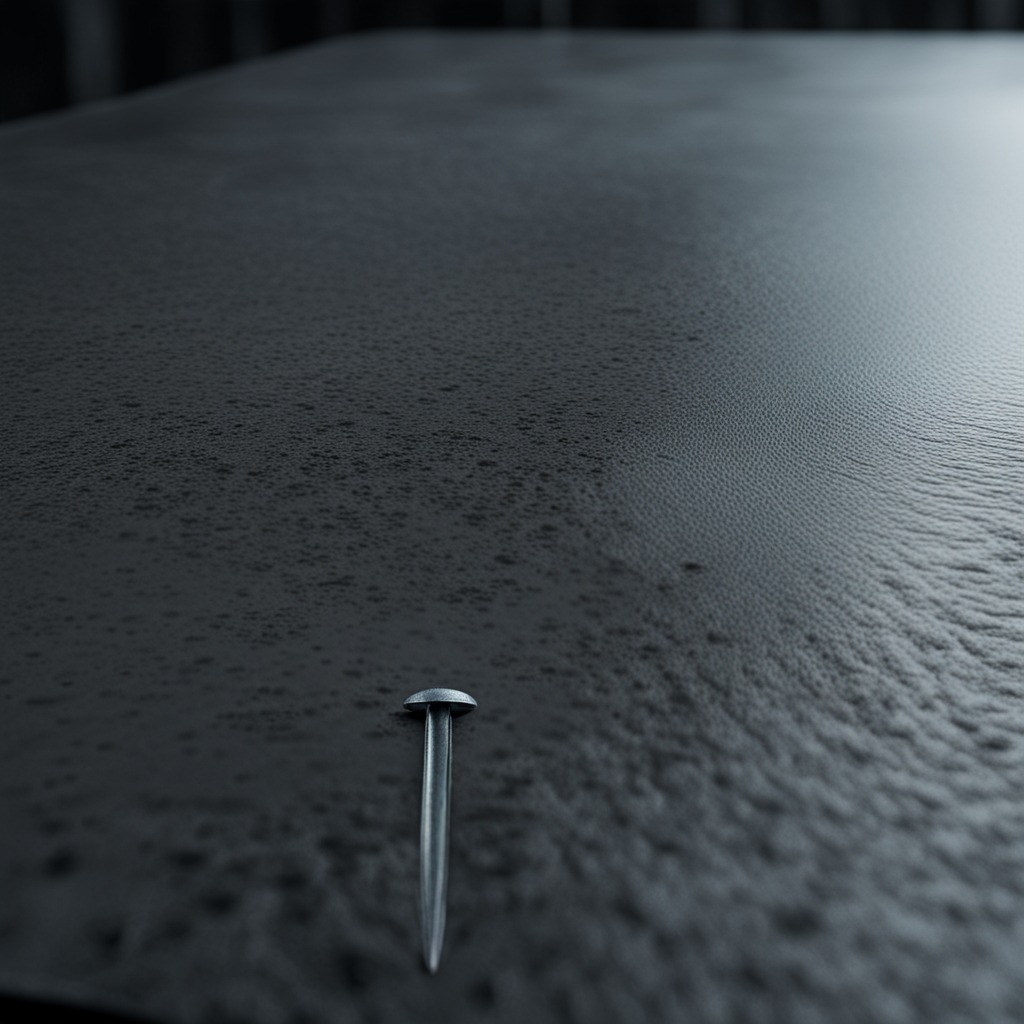
An iron nail is lying on the clean granite table inside a workshop at night.